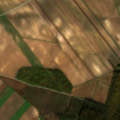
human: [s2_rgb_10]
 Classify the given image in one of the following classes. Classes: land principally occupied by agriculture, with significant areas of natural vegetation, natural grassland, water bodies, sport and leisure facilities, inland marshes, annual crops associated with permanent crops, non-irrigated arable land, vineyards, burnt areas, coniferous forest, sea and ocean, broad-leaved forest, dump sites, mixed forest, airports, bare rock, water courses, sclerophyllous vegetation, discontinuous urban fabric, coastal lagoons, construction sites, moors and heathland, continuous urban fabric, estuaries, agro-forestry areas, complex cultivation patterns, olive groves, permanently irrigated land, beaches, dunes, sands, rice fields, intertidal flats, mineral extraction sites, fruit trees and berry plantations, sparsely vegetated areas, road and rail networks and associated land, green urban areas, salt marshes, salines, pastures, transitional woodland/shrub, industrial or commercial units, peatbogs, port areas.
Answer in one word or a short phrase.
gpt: non-irrigated arable land, broad-leaved forest